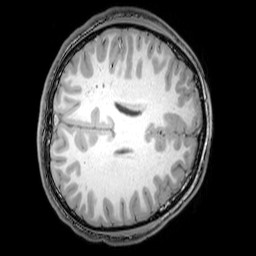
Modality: T1w
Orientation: axial
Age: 20
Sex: male
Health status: healthy
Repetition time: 0.081 s
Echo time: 0.037 s